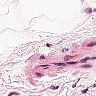
Metastatic tissue present: no